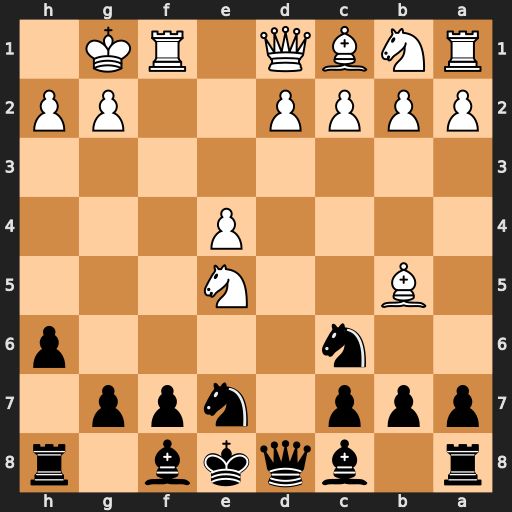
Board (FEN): r1bqkb1r/ppp1npp1/2n4p/1B2N3/4P3/8/PPPP2PP/RNBQ1RK1
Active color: b
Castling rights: kq
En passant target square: -
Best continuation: Qd4+ Kh1 Qxe5